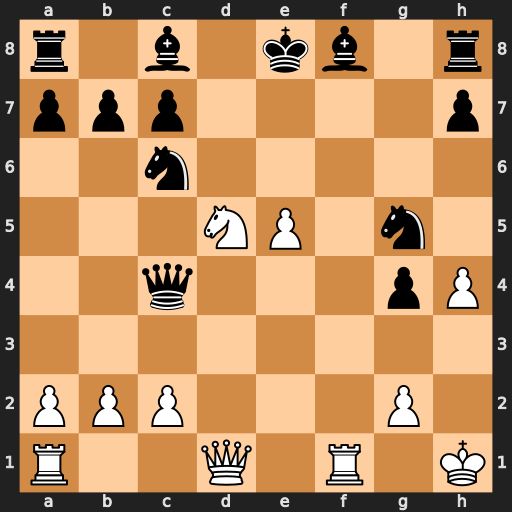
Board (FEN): r1b1kb1r/ppp4p/2n5/3NP1n1/2q3pP/8/PPP3P1/R2Q1R1K
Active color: w
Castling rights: kq
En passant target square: -
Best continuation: Nxc7+ Ke7 Qd6#